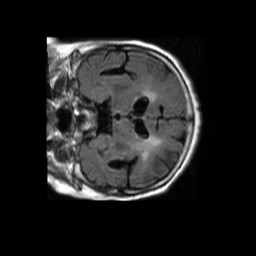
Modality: FLAIR
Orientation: coronal
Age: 74
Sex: male
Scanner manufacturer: philips
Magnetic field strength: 1.5 T
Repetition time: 6 s
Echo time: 0.12 s